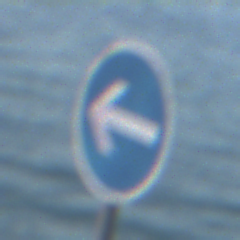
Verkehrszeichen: VorgeschriebeneFahrtrichtungHierLinks
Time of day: SunriseSunset
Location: Outdoor (Suburban)
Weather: PartlyCloudy
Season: NotSpecified
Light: Natural